Field crop: maize
Growth stage: 2
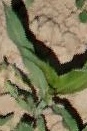
Species: maize